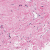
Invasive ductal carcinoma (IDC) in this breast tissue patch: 0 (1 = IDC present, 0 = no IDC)